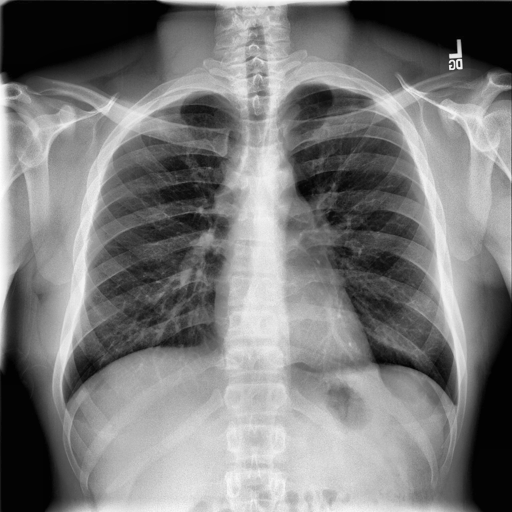
Finding: NORMAL